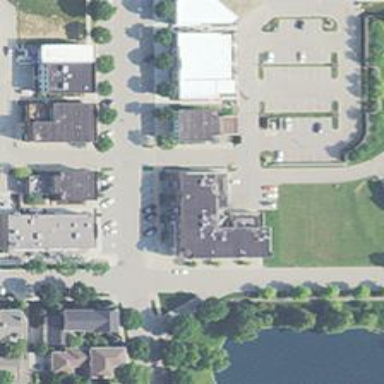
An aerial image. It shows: Fitness centre on leisure land.